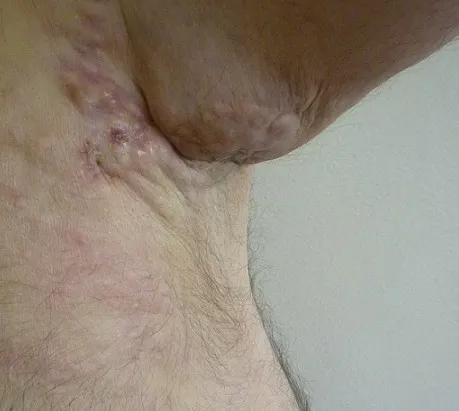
An axillary hummoky tumor.
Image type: medical_photograph (skin_photograph)